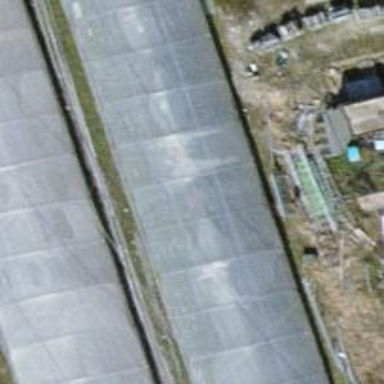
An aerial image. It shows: Greenhouse.